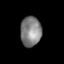
Tissue: lung
Cell type: Endothelial cells
Senescence score: 0.2241
Nuclear area (px): 613
Mean DAPI intensity: 128.519